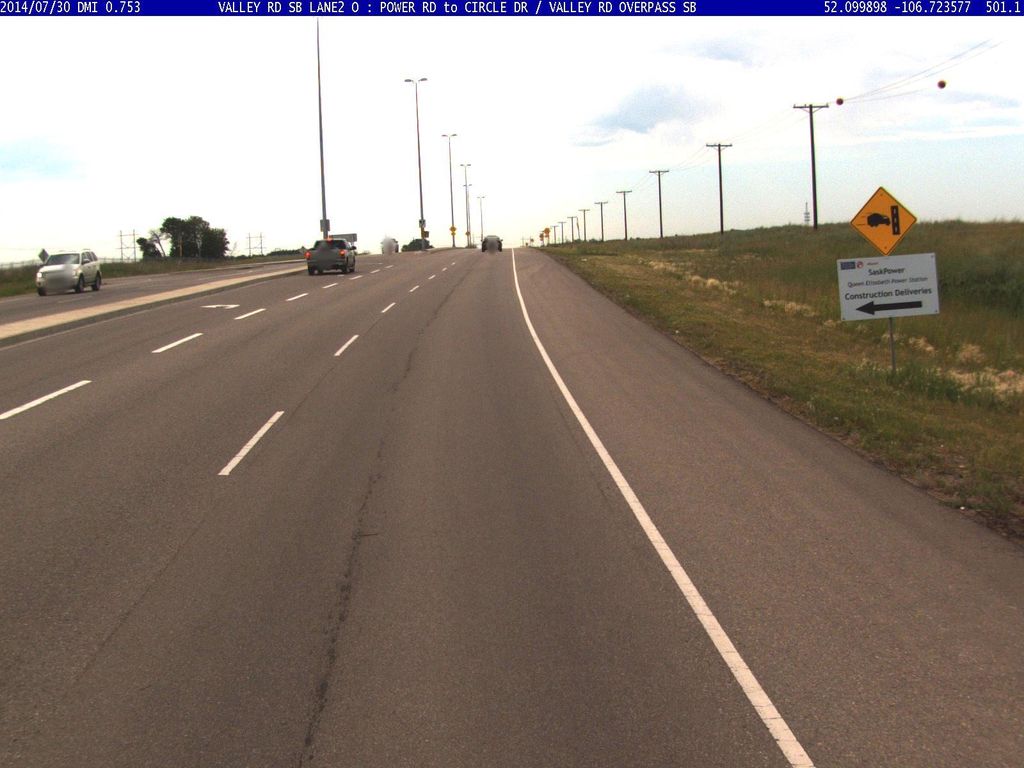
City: saskatoon